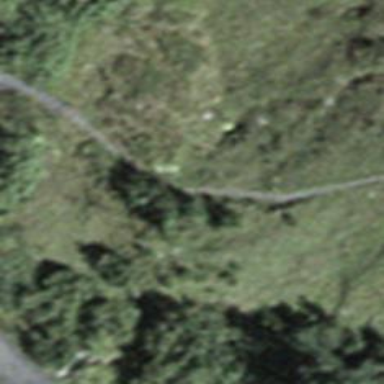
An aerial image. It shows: Ground path.